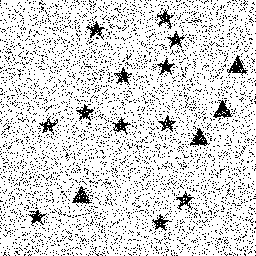
Squares: 0
Triangles: 4
Stars: 12
Total shapes: 16